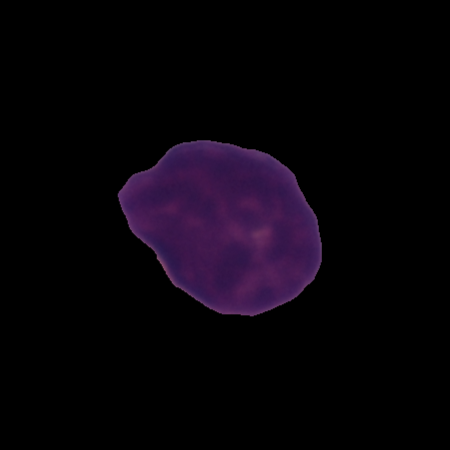
Label: healthy